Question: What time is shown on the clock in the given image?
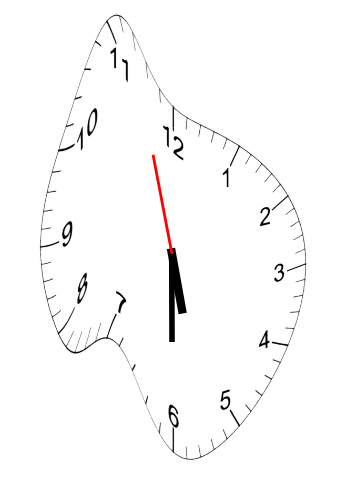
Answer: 05:29:57